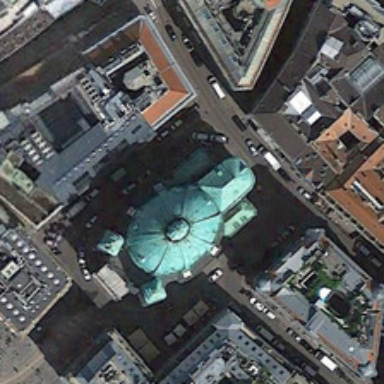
Many buildings are around a church .